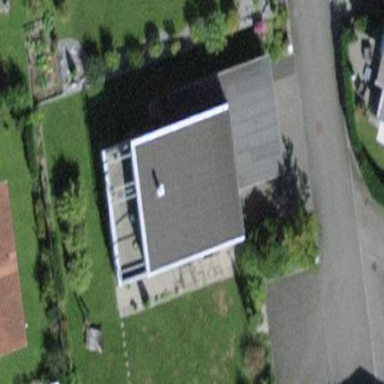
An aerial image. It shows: View of roof of building.